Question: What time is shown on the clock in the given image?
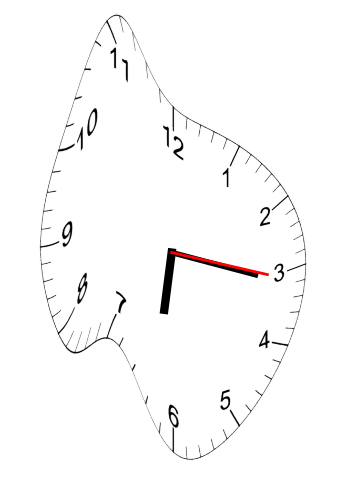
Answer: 06:16:16